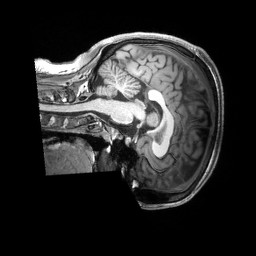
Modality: T1w
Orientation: sagittal
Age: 21
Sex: female
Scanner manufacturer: siemens
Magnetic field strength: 3 T
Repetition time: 2.3 s
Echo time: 0.00228 s